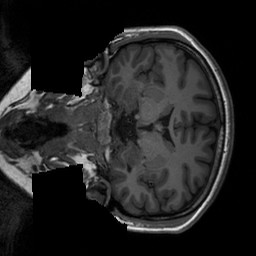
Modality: T1w
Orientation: coronal
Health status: healthy
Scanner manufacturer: siemens
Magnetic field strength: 3 T
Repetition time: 2.3 s
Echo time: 0.00207 s